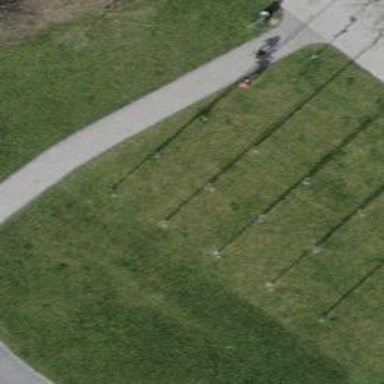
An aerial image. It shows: Flagpole structure.